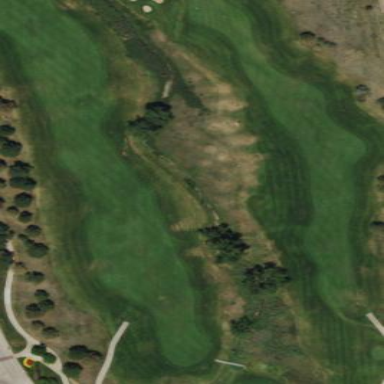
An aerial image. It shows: Grassy area designated as golf fairway.